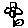
Label: flower